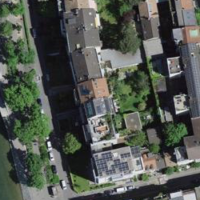
EUNIS habitat code: 54
Species observed at this site:
Helianthus annuus
Parus major
Primula vulgaris